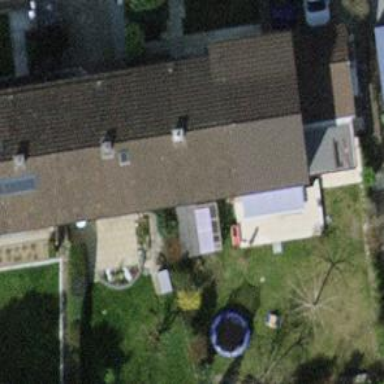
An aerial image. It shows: Terrace-style building with gabled roof.